Interaction volume radius: 10 \u00c5
Interaction volume height: 15 \u00c5
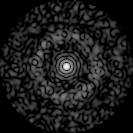
Disorder parameter: 0.8602